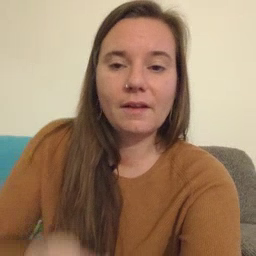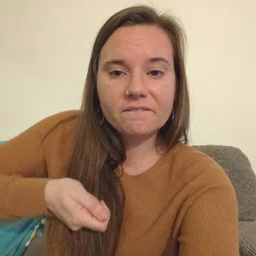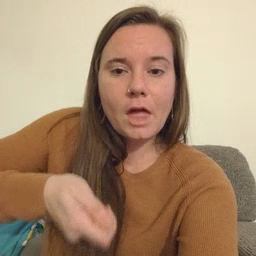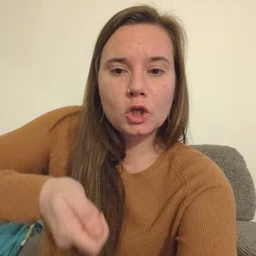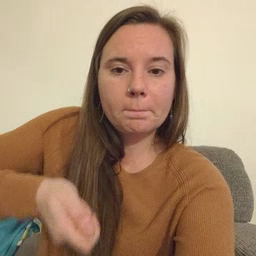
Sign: vacuum